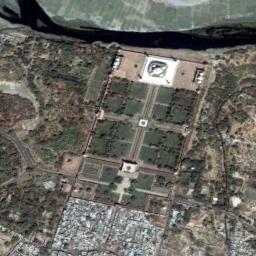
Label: palace